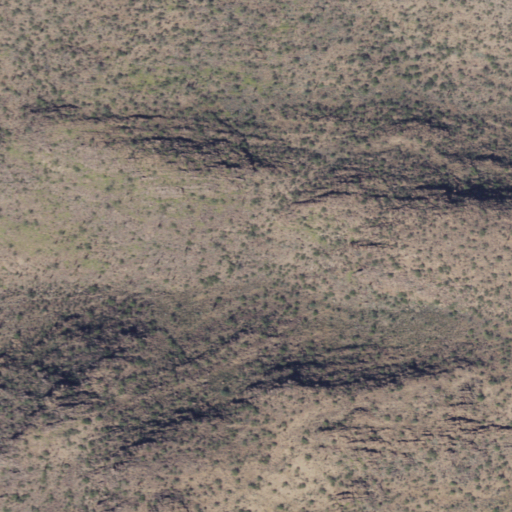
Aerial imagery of cliff(s) in Arizona named Black Point containing only shrub